Question: I have a problem in my application in IE 8 as shown below when receiving an ajax response from form submission and then displaying <URL>. The error goes away if I don't include the gritter stylesheet OR do not use gritter in my javascript. This does NOT happen in IE 8 compatibility mode or IE 9 and above
Here is working example that you can see the error for yourself:
<URL>
Sorry that there are no styles, I pulled out the code form an application and boiled it down the simplest I could make it in order to reproduce problem.
The message is "A problem displaying blastohosting.com caused Internet Explorer to refresh the webpage using compatibility view"

<URL>
Here is the source code of the page:
'''
<?php
if (isset($_POST['first_name']))
{
sleep(1);
echo json_encode(array('test' => 'test'));
die();
}
?>
<!DOCTYPE html>
<html>
<head>
<title>PHP Point Of Sale, Inc -- Powered By PHP Point Of Sale</title>
<meta charset="UTF-8" />
<meta name="viewport" content="width=device-width, initial-scale=1.0" />
<link rel="icon" href="favicon.ico" type="image/x-icon"/>
<link rel="stylesheet" rev="stylesheet" href="css/jquery.gritter.css?14.0" media="all" />
<script type="text/javascript">
var SITE_URL= "index.php";
</script>
<script src="js/jquery.js?14.0" type="text/javascript" language="javascript" charset="UTF-8"></script>
<script src="js/jquery.gritter.js?14.0" type="text/javascript" language="javascript" charset="UTF-8"></script>
<script src="js/jquery.validate.js?14.0" type="text/javascript" language="javascript" charset="UTF-8"></script>
<script src="js/jquery.form.js?14.0" type="text/javascript" language="javascript" charset="UTF-8"></script>
<script type="text/javascript">
COMMON_SUCCESS = "Success";
COMMON_ERROR = "Error";
$.ajaxSetup ({
cache: false,
headers: { "cache-control": "no-cache" }
});
$(document).ready(function()
{
//Ajax submit current location
$("#employee_current_location_id").change(function()
{
$("#form_set_employee_current_location_id").ajaxSubmit(function()
{
window.location.reload(true);
});
});
});
</script>
<style type="text/css">
html {
overflow: auto;
}
</style>
</head>
<body data-color="grey" class="flat">
<div id="wrapper">
<div id="header" class="hidden-print">
<h1><a href="index.php"><img src="img/header_logo.png" class="hidden-print" alt=""/></a></h1>
<a id="menu-trigger" href="#"><i class="fa fa-th-list fa fa-2x"></i></a>
</div>
<div id="user-nav" class="hidden-print">
<ul class="btn-group ">
<li class="btn hidden-phone" ><a title="" href="index.php/login/switch_user" data-toggle="modal" data-target="#myModal" ><i class="icon fa fa-user fa-2x"></i> <span class="text"> Welcome <b> John Doe! </b></span></a></li>
<li class="btn hidden-phone disabled" >
<a title="" href="" onclick="return false;"><i class="icon fa fa-clock-o fa-2x"></i> <span class="text">
03:32 pm 01/12/2014 </span></a>
</li>
<li class="btn "><a href="index.php/config"><i class="icon fa fa-cog"></i><span class="text">Settings</span></a></li>
<li class="btn ">
<a href="index.php/home/logout"><i class="icon fa fa-share-alt "></i><span class="text">Logout</span></a> </li>
</ul>
</div>
<div id="sidebar" class="hidden-print">
<ul>
<li ><a href="index.php"><i class="icon fa fa-dashboard"></i> <span>Dashboard</span></a></li>
<li class="active"><a href="index.php/customers"><i class="fa fa-group"></i><span>Customers</span></a></li>
<li ><a href="index.php/items"><i class="fa fa-table"></i><span>Items</span></a></li>
<li ><a href="index.php/item_kits"><i class="fa fa-inbox"></i><span>Item Kits</span></a></li>
<li ><a href="index.php/suppliers"><i class="fa fa-download"></i><span>Suppliers</span></a></li>
<li ><a href="index.php/reports"><i class="fa fa-bar-chart-o"></i><span>Reports</span></a></li>
<li ><a href="index.php/receivings"><i class="fa fa-cloud-download"></i><span>Receivings</span></a></li>
<li ><a href="index.php/sales"><i class="fa fa-shopping-cart"></i><span>Sales</span></a></li>
<li ><a href="index.php/employees"><i class="fa fa-user"></i><span>Employees</span></a></li>
<li ><a href="index.php/giftcards"><i class="fa fa-credit-card"></i><span>Gift Cards</span></a></li>
<li ><a href="index.php/config"><i class="fa fa-cogs"></i><span>Store Config</span></a></li>
<li ><a href="index.php/locations"><i class="fa fa-home"></i><span>Locations</span></a></li>
</ul>
</div>
<div id="content">
<div class="modal fade" id="myModal"></div>
<div id="content-header" class="hidden-print">
<h1 > <i class="fa fa-pencil"></i> New Customer </h1>
</div>
<div id="breadcrumb" class="hidden-print">
<a href="index.php" title="Go to Dashboard" class="tip-bottom"><i class="fa fa-home"></i> Dashboard</a><a title="Go to customers" class=" tip-bottom" href="index.php/customers">Customers</a> <a class="current" href="index.php/customers/view">View</a> </div>
<div class="row" id="form">
<div class="col-md-12">
Fields in red are required <div class="widget-box">
<div class="widget-title">
<span class="icon">
<i class="fa fa-align-justify"></i>
</span>
<h5>Customer Information</h5>
</div>
<div class="widget-content ">
<form action="" method="post" accept-charset="utf-8" id="customer_form" class="form-horizontal" enctype="multipart/form-data"> <div class="row">
<div class="col-md-7">
<div class="form-group">
<label for="first_name" class="required col-sm-3 col-md-3 col-lg-2 control-label ">First Name:</label> <div class="col-sm-9 col-md-9 col-lg-10">
<input type="text" name="first_name" value="" class="form-control" id="first_name" /> </div>
</div>
<div class="form-group">
<label for="last_name" class="required col-sm-3 col-md-3 col-lg-2 control-label ">Last Name:</label> <div class="col-sm-9 col-md-9 col-lg-10">
<input type="text" name="last_name" value="" class="form-control" id="last_name" /> </div>
</div>
<div class="form-group">
<label for="email" class="col-sm-3 col-md-3 col-lg-2 control-label not_required">E-Mail:</label> <div class="col-sm-9 col-md-9 col-lg-10">
<input type="text" name="email" value="" class="form-control" id="email" /> </div>
</div>
<input type="hidden" name="sale" value="0" />
<div class="form-actions">
<input type="submit" name="submitf" value="Submit" id="submitf" class=" btn btn-primary" /> </div>
</div>
</div>
</div>
</div>
</div>
</form>
<script type='text/javascript'>
//validation and submit handling
$(document).ready(function()
{
setTimeout(function(){$(":input:visible:first","#customer_form").focus();},100);
var submitting = false;
$('#customer_form').validate({
submitHandler:function(form)
{
doCustomerSubmit(form);
},
rules:
{
first_name: "required",
last_name: "required",
email: "email"
},
errorClass: "text-danger",
errorElement: "span",
highlight:function(element, errorClass, validClass) {
$(element).parents('.form-group').removeClass('has-success').addClass('has-error');
},
unhighlight: function(element, errorClass, validClass) {
$(element).parents('.form-group').removeClass('has-error').addClass('has-success');
},
messages:
{
account_number:
{
remote: "Account number already exists" },
first_name: "The first name is a required field.",
last_name: "The last name is a required field",
email: "The e-mail address is not in the proper format" }
});
});
var submitting = false;
function doCustomerSubmit(form)
{
if (submitting) return;
submitting = true;
$(form).ajaxSubmit({
success:function(response)
{
submitting = false;
$.gritter.add({
title: 'Success',
text: 'MESSAGE',
image: false,
sticky: false,
class_name: 'gritter-item-success'
});
},
resetForm: true,
dataType:'json'
});
}
</script>
</body>
</html>
'''
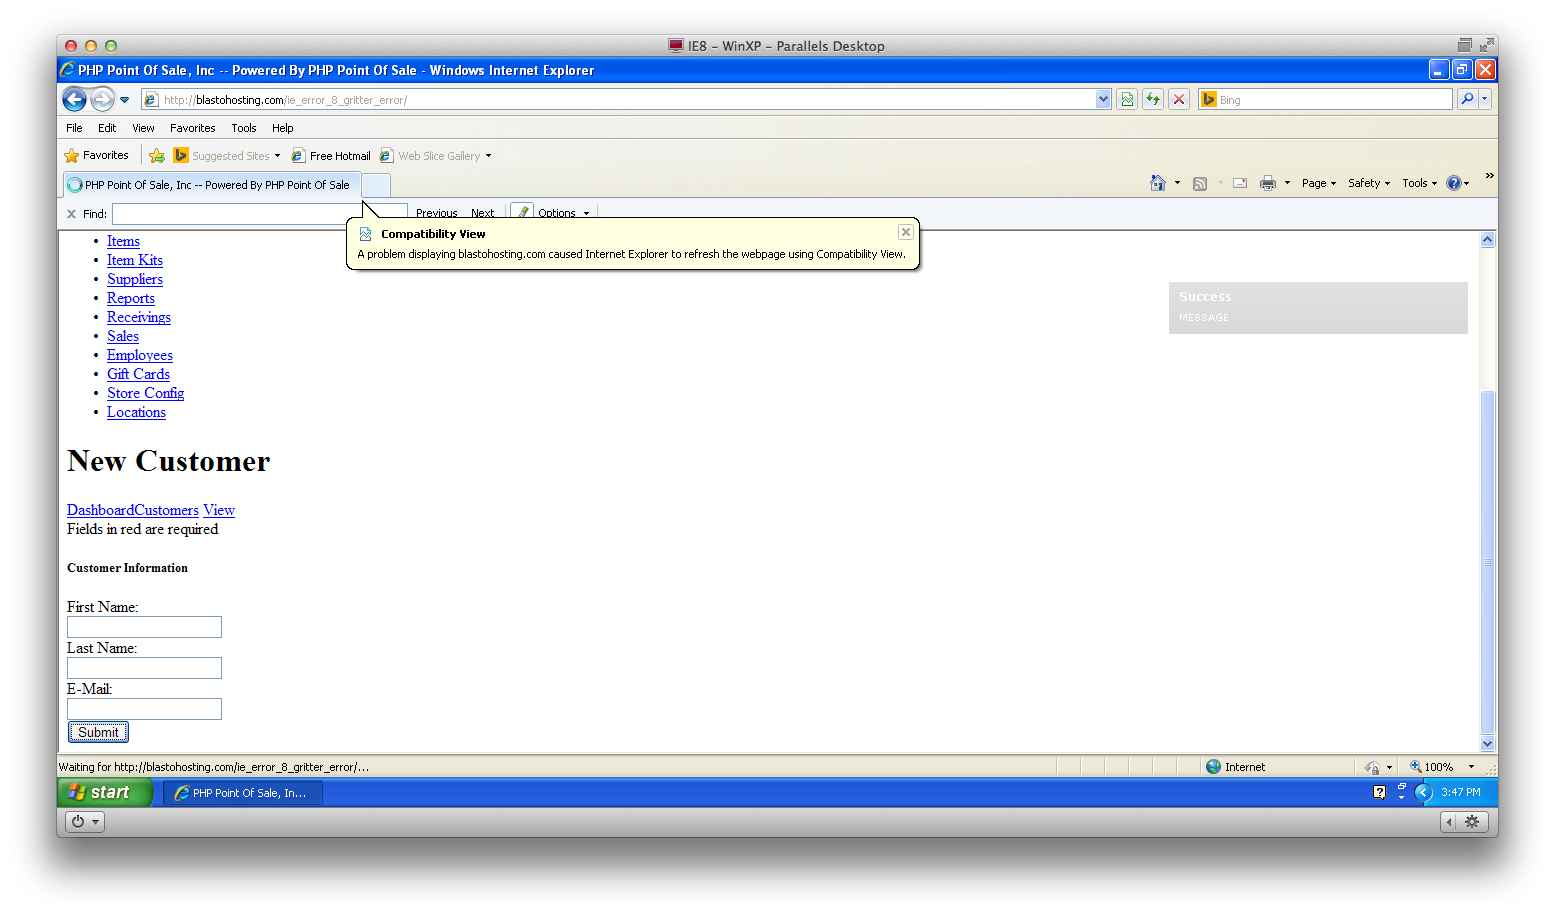
Answer: As Leng stated, I was missing a couple a couple of '</div>''s and that was causing the problem.